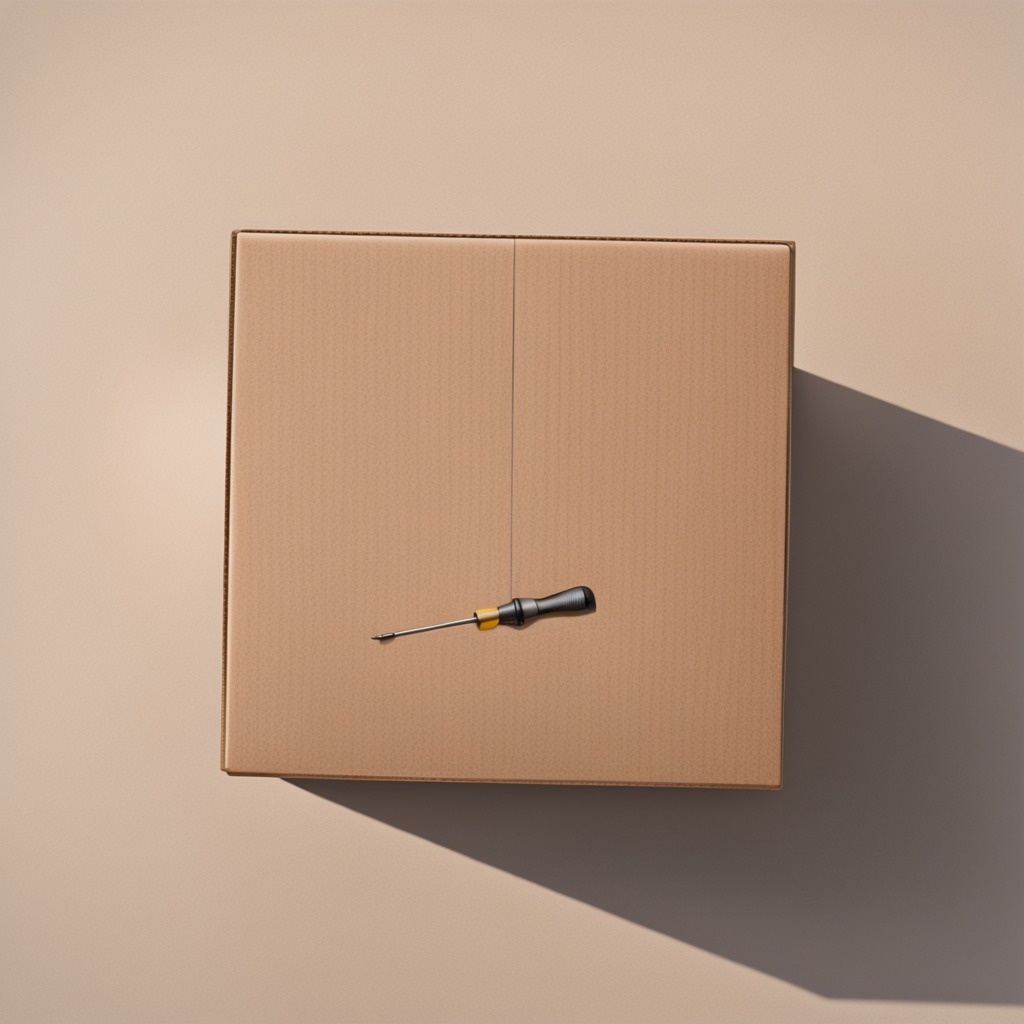
A screwdriver lies on a clean dry cardboard box surface in an outdoor workshop during daytime bright natural light soft shadows slightly creased but